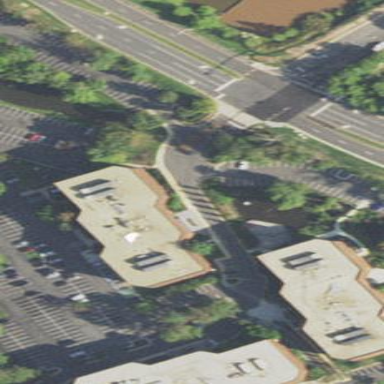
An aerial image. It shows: Office building.